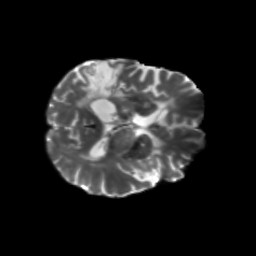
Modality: T2w
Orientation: axial
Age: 62
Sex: female
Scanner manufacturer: siemens
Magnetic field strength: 3 T
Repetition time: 5.25 s
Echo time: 0.08 s